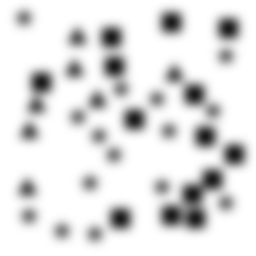
Squares: 14
Triangles: 7
Stars: 15
Total shapes: 36